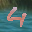
Label: 4